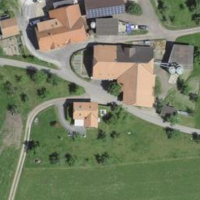
EUNIS habitat code: 24
Species observed at this site:
Poa annua
Astrantia major